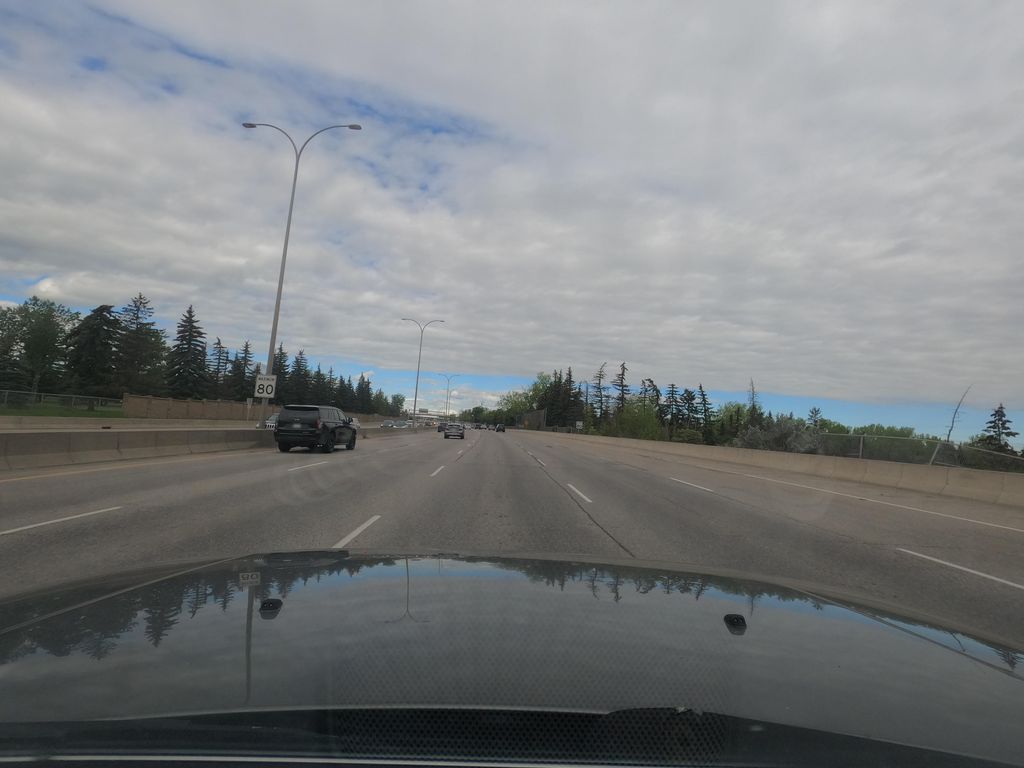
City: calgary